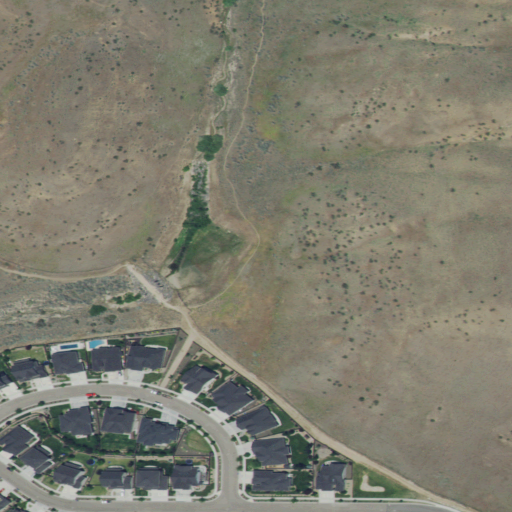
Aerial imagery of valley in Idaho named Maynard Gulch containing grassland, shrub, medium intensity development, low intensity development, and open development